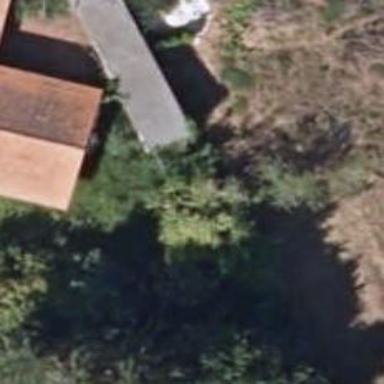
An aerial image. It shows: Shed.